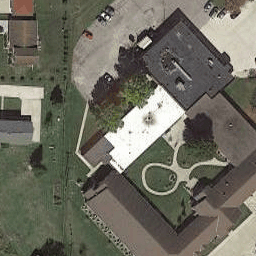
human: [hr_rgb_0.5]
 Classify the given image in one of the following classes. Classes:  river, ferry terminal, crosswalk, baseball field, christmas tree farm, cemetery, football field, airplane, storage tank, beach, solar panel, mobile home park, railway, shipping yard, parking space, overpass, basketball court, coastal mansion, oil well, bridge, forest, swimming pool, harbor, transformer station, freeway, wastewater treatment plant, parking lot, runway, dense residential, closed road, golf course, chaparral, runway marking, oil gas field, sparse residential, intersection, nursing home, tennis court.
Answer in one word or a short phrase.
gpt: nursing home